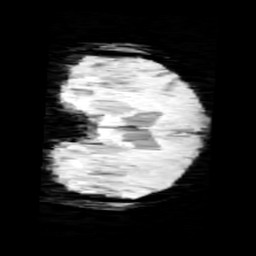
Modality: minIP
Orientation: coronal
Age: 11
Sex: female
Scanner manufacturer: siemens
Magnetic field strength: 3 T
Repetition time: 0.027 s
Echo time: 0.02 s